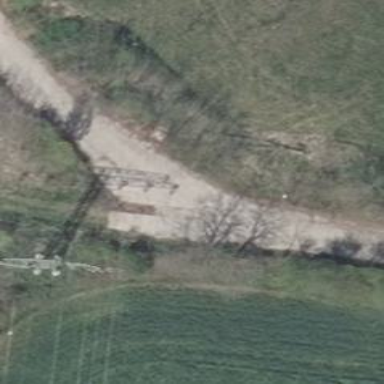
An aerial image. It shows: Service road with concrete surface. The track type is classified as grade 2.